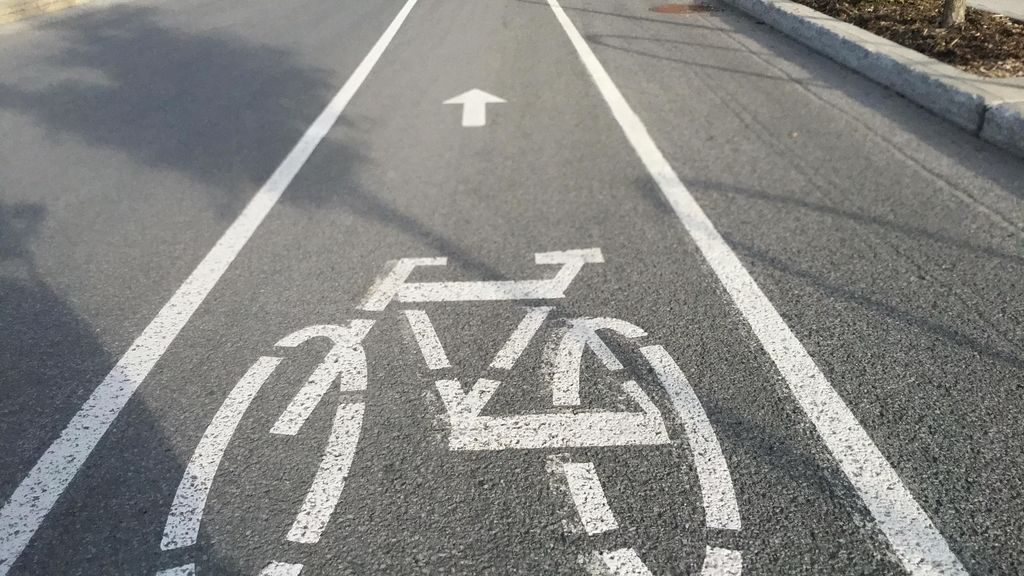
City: montreal